Question: I'm migrating form WinForms to WPF, and I need to custom-draw a gridsplitter, as follows. This is my WinForms implementation:

In WinForms it's easy to implement. I inherited from the Splitter class and just override the 'OnPaint()' method.
Now, I'm trying to figure out how to proceed. I don't know how to use a control template in XAML because I need to re-paint the shapes as the user moves the scroll. Seems that I need to write code behind, but I don't know how to proceed.
How might I proceed? A simple example, such as drawing a line from '(0,0)' to '(gridsplitter.right, gridsplitter.bottom)' would help.
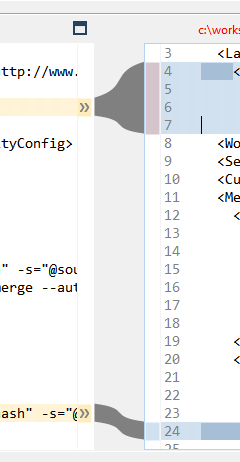
Answer: Finally, I created a Canvas-derived class to perform the rendering:
'''
public class DiffSplitterCanvas : Canvas
{
public DiffSplitterCanvas()
{
this.SnapsToDevicePixels = true;
}
protected override void OnRender(DrawingContext dc)
{
base.OnRender(dc);
// draw your stuff here
}
}
'''
And referenced it as a control template from the XAML code:
'''
<GridSplitter Grid.Column="1" Width="50" HorizontalAlignment="Stretch">
<GridSplitter.Template>
<ControlTemplate TargetType="{x:Type GridSplitter}">
<custom:DiffSplitterCanvas/>
</ControlTemplate>
</GridSplitter.Template>
</GridSplitter>
'''